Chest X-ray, PA view. Patient: 72 years old, sex F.
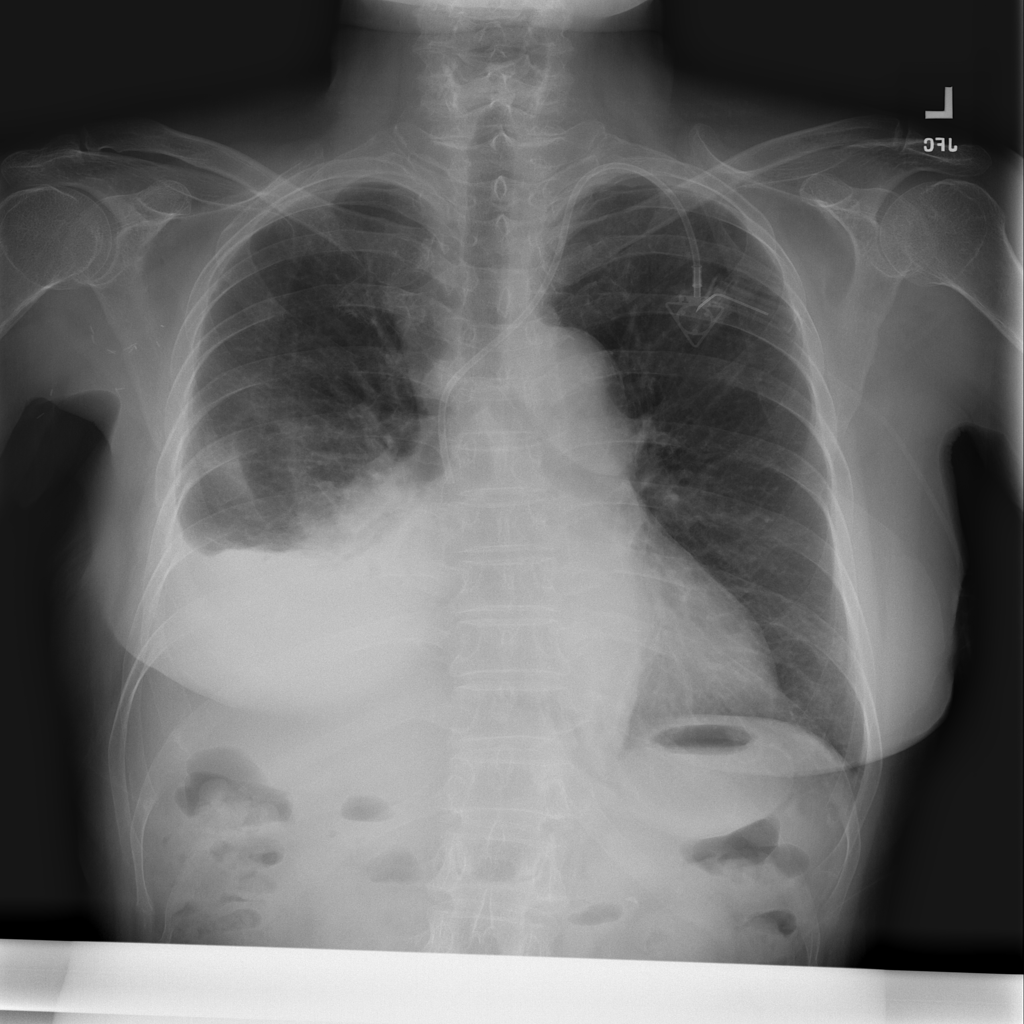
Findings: Effusion